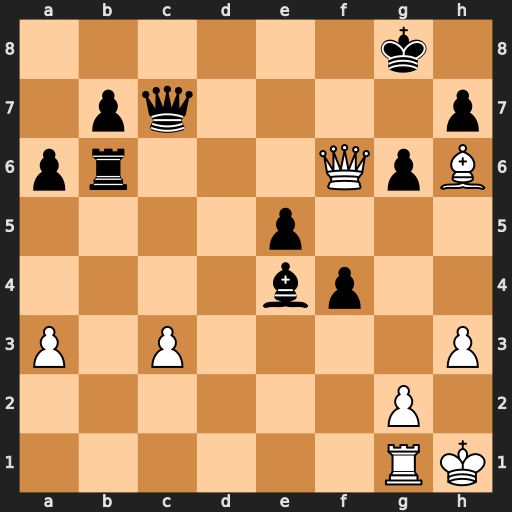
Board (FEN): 6k1/1pq4p/pr3QpB/4p3/4bp2/P1P4P/6P1/6RK
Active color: w
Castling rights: -
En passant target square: -
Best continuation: Qf8#